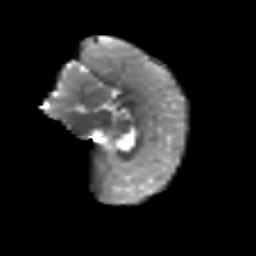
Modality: T2w
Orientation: sagittal
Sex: female
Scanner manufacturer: siemens
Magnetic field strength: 3 T
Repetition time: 5 s
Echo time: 0.071 s